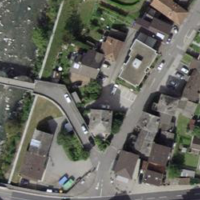
EUNIS habitat code: 54
Species observed at this site:
Phytolacca americana